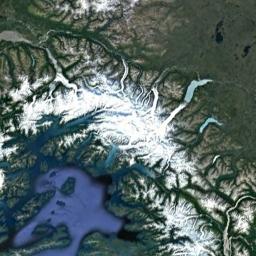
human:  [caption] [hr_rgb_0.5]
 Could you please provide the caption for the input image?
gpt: The snowberg is covered with snow .

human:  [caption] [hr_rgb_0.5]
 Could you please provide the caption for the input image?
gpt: In the mountains of the snow mountain, Only the peak of the mountain is covered by snow, And there is a lake in the snow mountain .

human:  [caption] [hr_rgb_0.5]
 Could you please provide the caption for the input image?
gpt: The snowberg is next to lots of fiords and a blue lake .

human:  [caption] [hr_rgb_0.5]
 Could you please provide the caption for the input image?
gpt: The snow berg is next to the lake .

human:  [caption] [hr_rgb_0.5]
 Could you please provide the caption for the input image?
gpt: There are some snow and a blue lake on the snowberg .